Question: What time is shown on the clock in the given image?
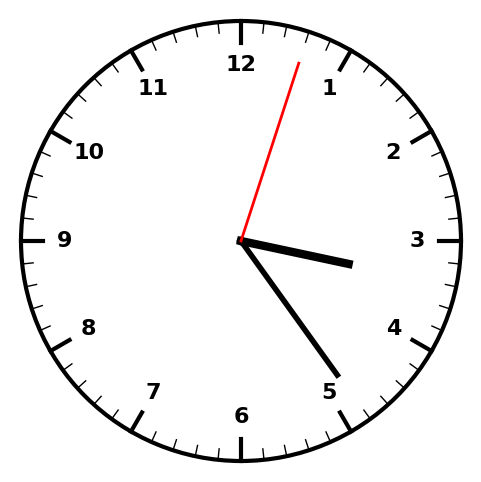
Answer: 03:24:03